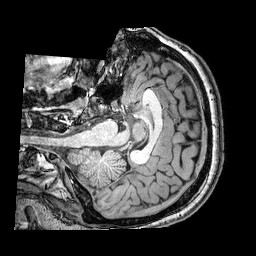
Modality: T1w
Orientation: axial
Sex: male
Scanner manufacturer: philips
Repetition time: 0.008176 s
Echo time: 0.00378 s